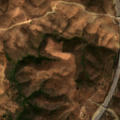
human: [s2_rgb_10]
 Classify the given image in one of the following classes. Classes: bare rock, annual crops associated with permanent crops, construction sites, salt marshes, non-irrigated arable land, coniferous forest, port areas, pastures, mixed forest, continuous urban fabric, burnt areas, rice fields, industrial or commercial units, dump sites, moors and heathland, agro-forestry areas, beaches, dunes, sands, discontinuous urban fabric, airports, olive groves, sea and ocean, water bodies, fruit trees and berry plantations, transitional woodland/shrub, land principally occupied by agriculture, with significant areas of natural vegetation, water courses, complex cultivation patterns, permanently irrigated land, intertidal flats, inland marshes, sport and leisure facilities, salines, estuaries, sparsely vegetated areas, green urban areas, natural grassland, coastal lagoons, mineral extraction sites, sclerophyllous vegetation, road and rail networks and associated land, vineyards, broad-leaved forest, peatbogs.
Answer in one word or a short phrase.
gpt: land principally occupied by agriculture, with significant areas of natural vegetation, broad-leaved forest, sclerophyllous vegetation, transitional woodland/shrub